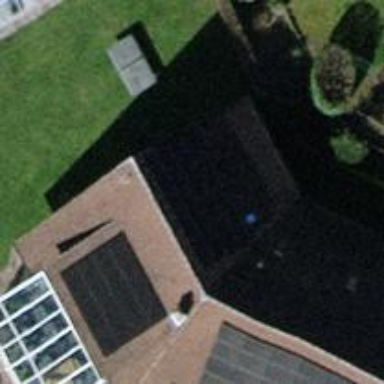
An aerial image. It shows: Solar photovoltaic panel generator.